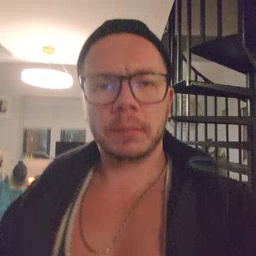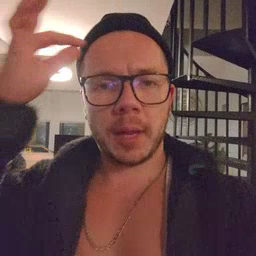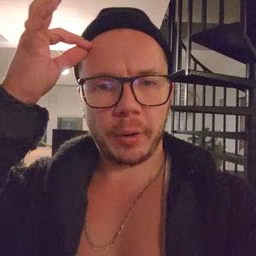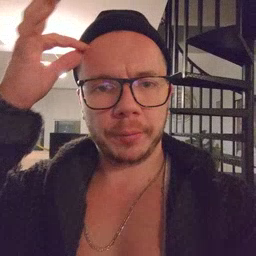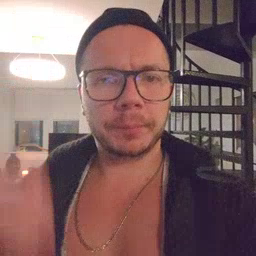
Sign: hair